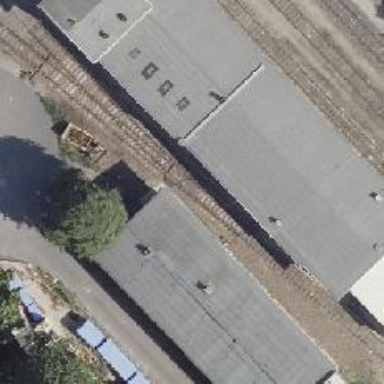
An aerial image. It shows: Railway switch.